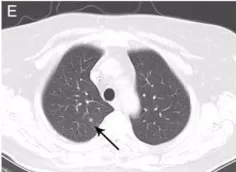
Computed tomography portal phase images. Lung. Metastases. (E) After two cycles of combination therapy.
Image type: radiology (ct)